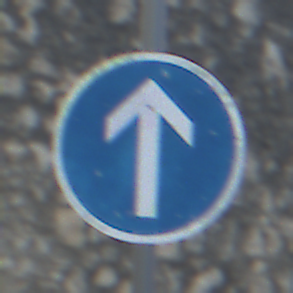
Verkehrszeichen: VorgeschriebeneFahrtrichtungGeradeaus
Umgebung: Outdoor, Suburban
Tageszeit: MorningAfternoon
Wetter: PartlyCloudy
Licht: Natural
Jahreszeit: NotSpecified
Kontrast: LowContrast